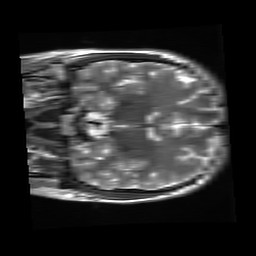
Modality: T2w
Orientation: coronal
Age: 28
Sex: male
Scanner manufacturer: ge
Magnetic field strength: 3 T
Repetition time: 5.738 s
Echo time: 0.09688 s